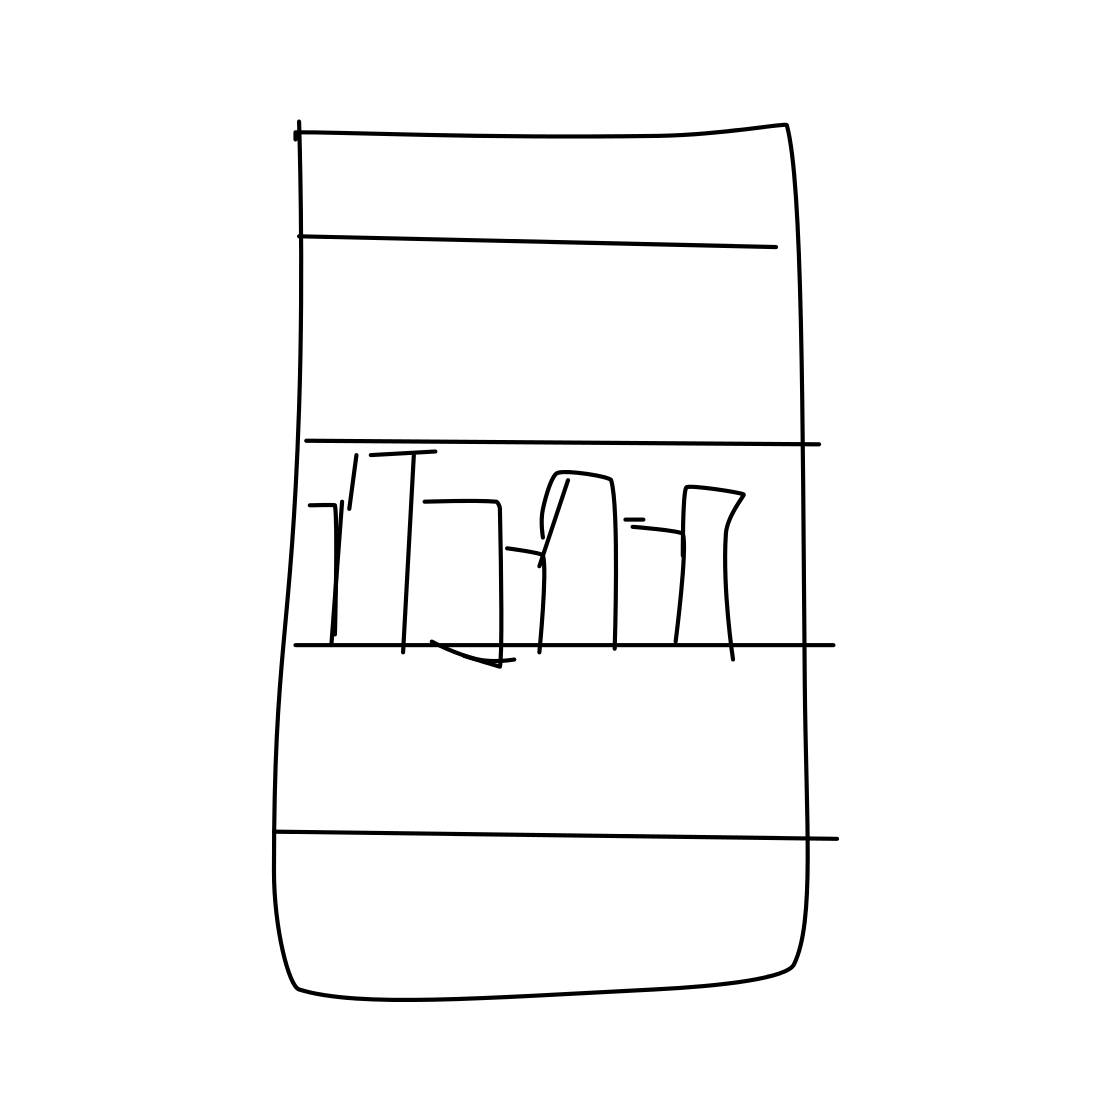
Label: bookshelf